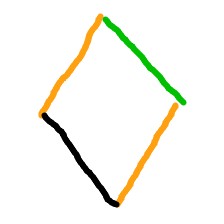
Shape: rhombus